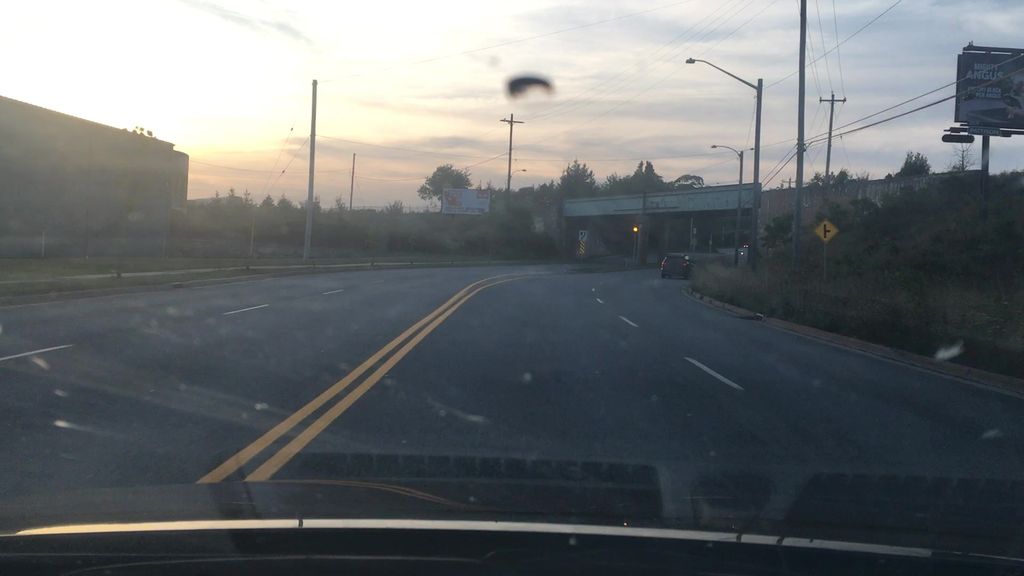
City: halifax